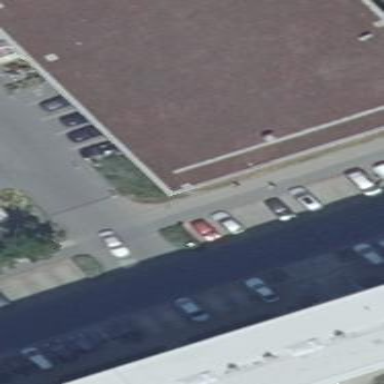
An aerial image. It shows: Street-side parking area with grass paver surface.